Aerial crown-view tile of a tropical tree (Barro Colorado Island, Panama), acquired 20241112:
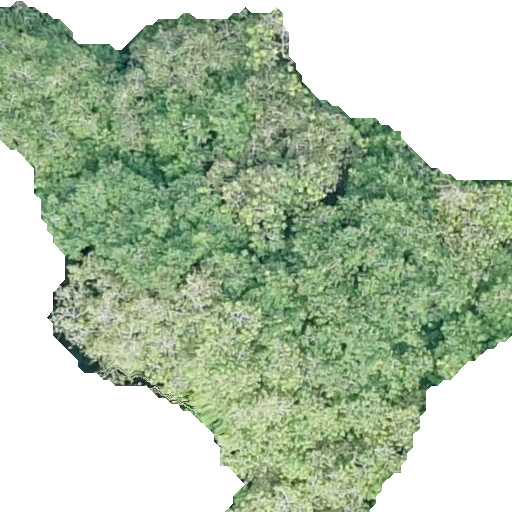
Species: Virola surinamensis
GBIF accepted scientific name: Virola surinamensis
Crown area: 285.796 m²